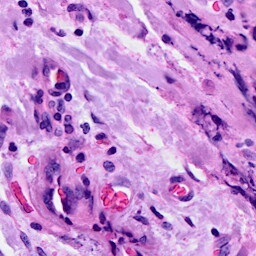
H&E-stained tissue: Breast